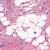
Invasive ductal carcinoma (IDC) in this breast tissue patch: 0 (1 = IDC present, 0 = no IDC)